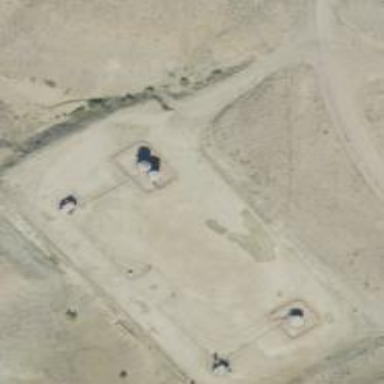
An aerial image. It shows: Petroleum well that is man-made.